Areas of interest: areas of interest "Fishing Garden"
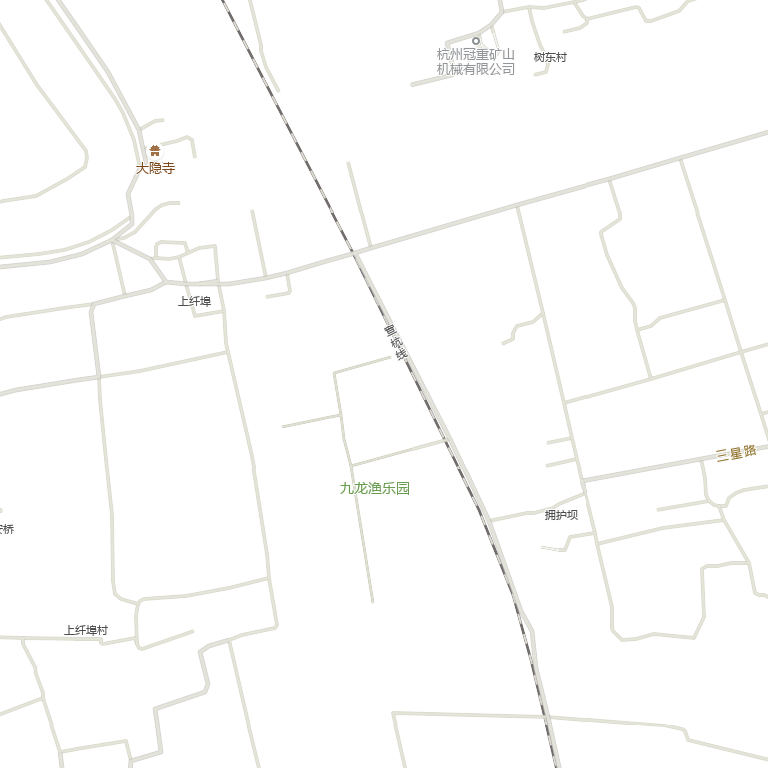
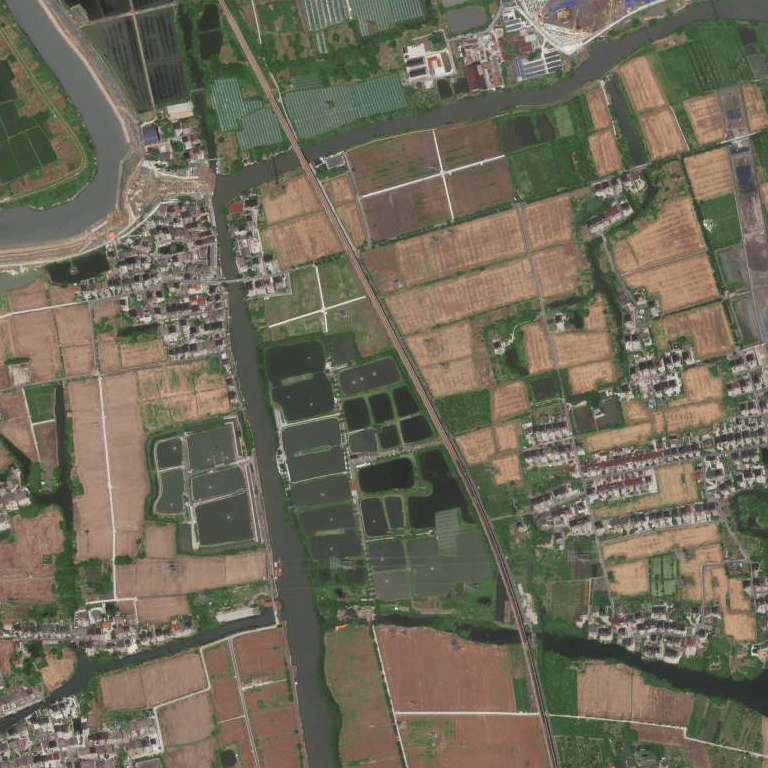